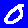
Digit: 0